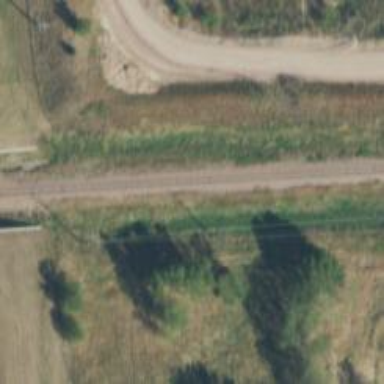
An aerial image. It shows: Railway track.